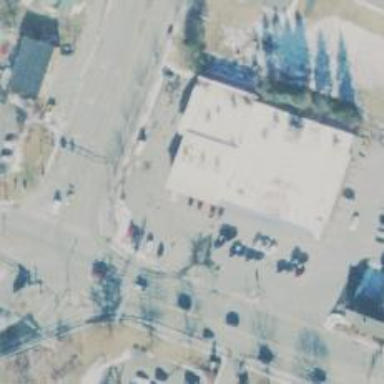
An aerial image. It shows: Pharmacy providing healthcare services.